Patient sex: F
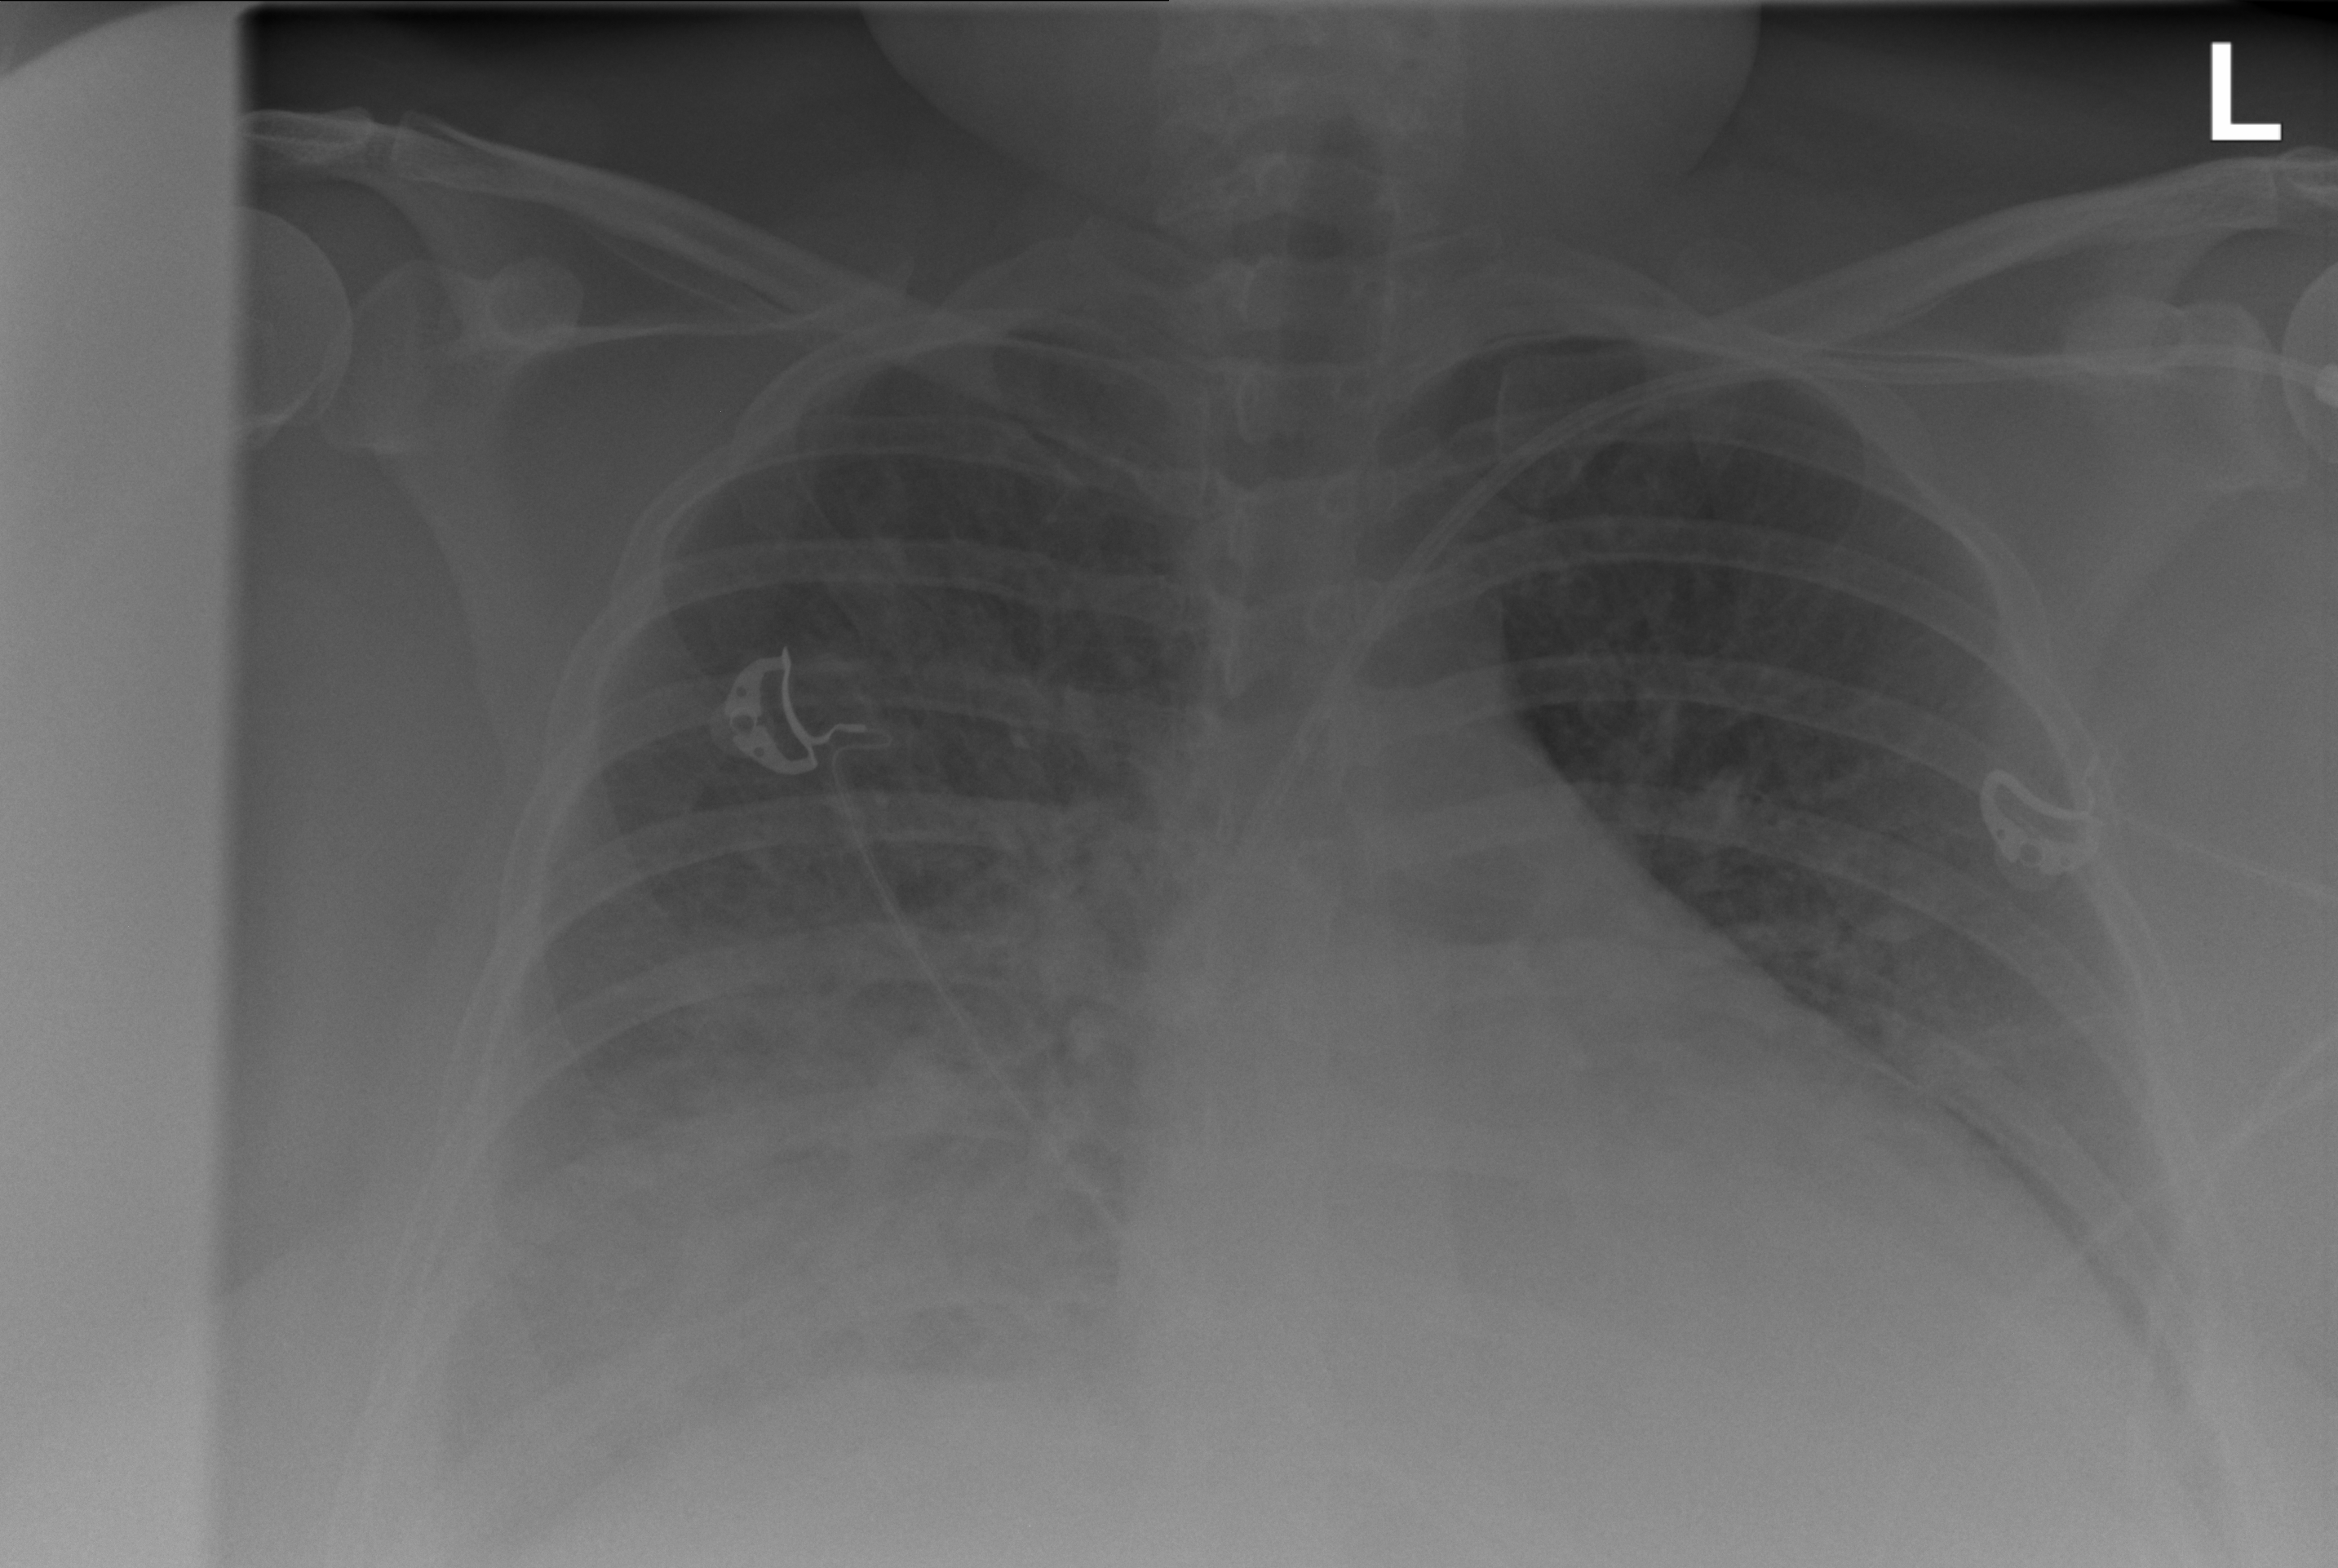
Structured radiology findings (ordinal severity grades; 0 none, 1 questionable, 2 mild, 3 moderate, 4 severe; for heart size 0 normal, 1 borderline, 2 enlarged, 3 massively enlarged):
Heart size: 2
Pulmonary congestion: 2
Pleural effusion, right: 2
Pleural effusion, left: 2
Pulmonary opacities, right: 2
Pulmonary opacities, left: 2
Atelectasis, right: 3
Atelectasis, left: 2